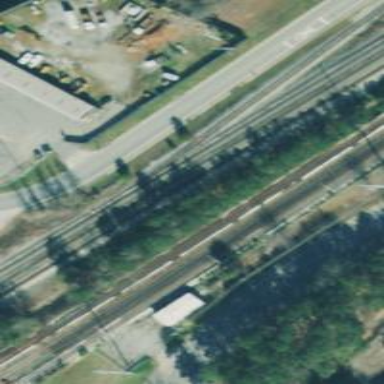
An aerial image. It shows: Railway spur junction.